【题型】填空题　【知识点】解析几何　【难度】easy
如图，把椭圆\(\dfrac{x^2}{25}+\dfrac{y^2}{16}=1\)的长轴\(AB\)分成8等份，过每个等分点作\(x\)轴的垂线交椭圆的上半部分于\(P_1,P_2,\dots,P_7\)七个点，\(F\)是椭圆的左焦点，则\(|P_1F|+|P_2F|+\dots+|P_7F|=\underline{\quad }\).

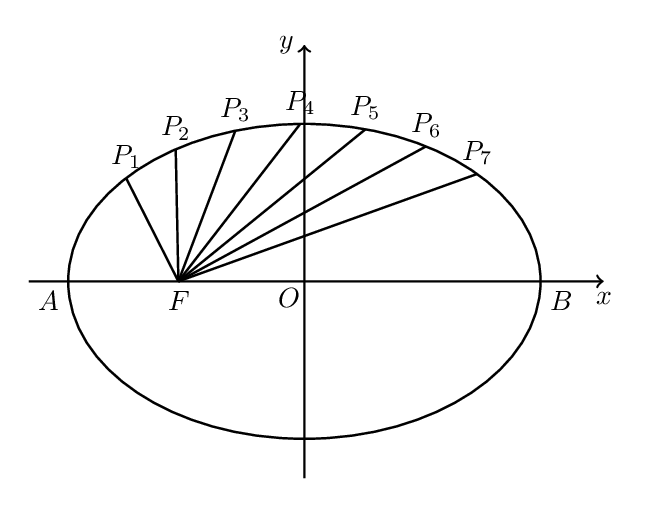
【解答】
\vspace{1em}
\noindent \textbf{【答案】} 35

\noindent \textbf{【分析】} 根据椭圆的对称性，结合椭圆定义即可求解.

\vspace{1em}
\noindent \textbf{【详解】} 设椭圆的右焦点为$F'$，连接$P_1F'$、$P_2F'$、$P_3F'$、$P_4F'$、$P_5F'$、$P_6F'$、$P_7F'$，

根据椭圆的对称性，可知$|P_1F'|=|P_7F|$，$|P_2F'|=|P_6F|$，$|P_3F'|=|P_5F|$，

\noindent 又根据椭圆的定义，得$|P_1F|+|P_1F'|=2a$，$|P_2F|+|P_2F'|=2a$，$|P_3F|+|P_3F'|=2a$，$|P_4F|=a$，

所以$|P_1F|+|P_2F|+\dots+|P_7F|=|P_1F|+|P_2F|+|P_3F|+|P_4F|+|P_3F'|+|P_2F'|+|P_1F'|=7a$，

又由椭圆$\dfrac{x^2}{25}+\dfrac{y^2}{16}=1$，可知$a=5$，

所以$|P_1F|+|P_2F|+\dots+|P_7F|=7a=35$.

\noindent 故答案为：35.

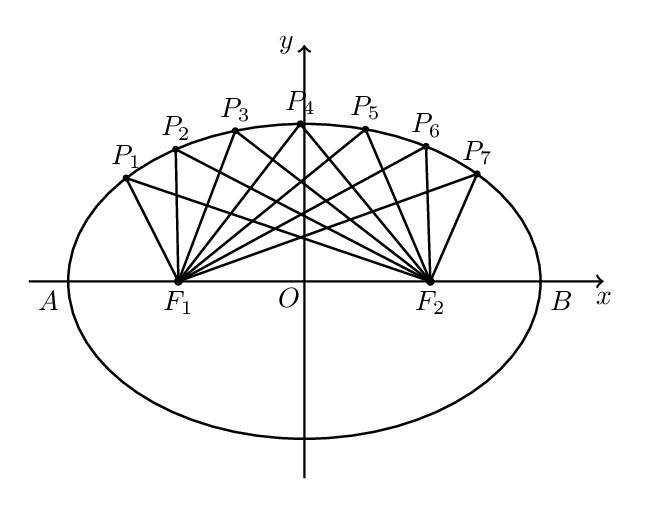